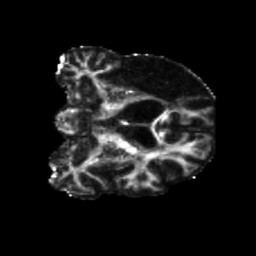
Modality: FA
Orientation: coronal
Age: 71
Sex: male
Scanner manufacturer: siemens
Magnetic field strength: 3 T
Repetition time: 5.25 s
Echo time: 0.08 s